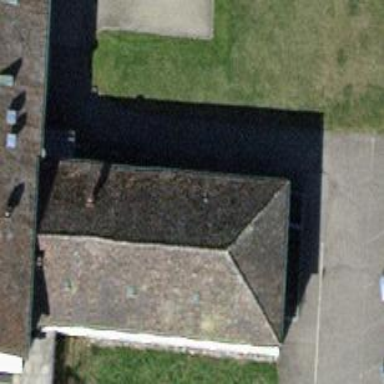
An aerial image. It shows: Hospital with hipped roof shape.